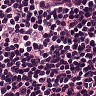
Metastatic tissue present: no